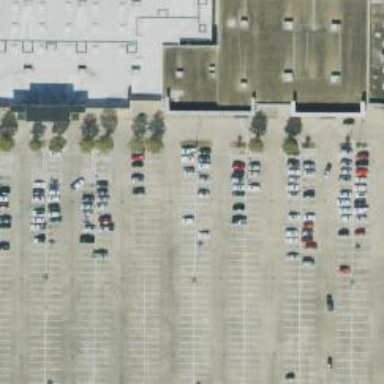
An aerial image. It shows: Parking space is available.